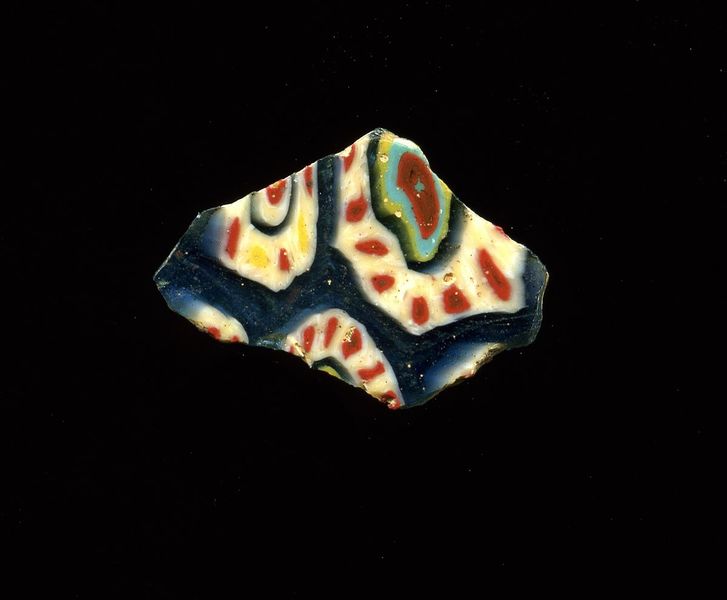
Titel: Mosaikglasfragment
Standort: Hamburg
Institution: Museum für Kunst und Gewerbe Hamburg
Schlagwörter: glas, antike, technik, mosaik, wandschmuck, kaiserzeit, blumenornamente, blüten, bodenbeläge, frühe kaiserzeit, prinzipat, römische, millefiori, mittlere, späte